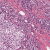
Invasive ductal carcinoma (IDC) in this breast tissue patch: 1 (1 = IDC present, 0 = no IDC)